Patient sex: M
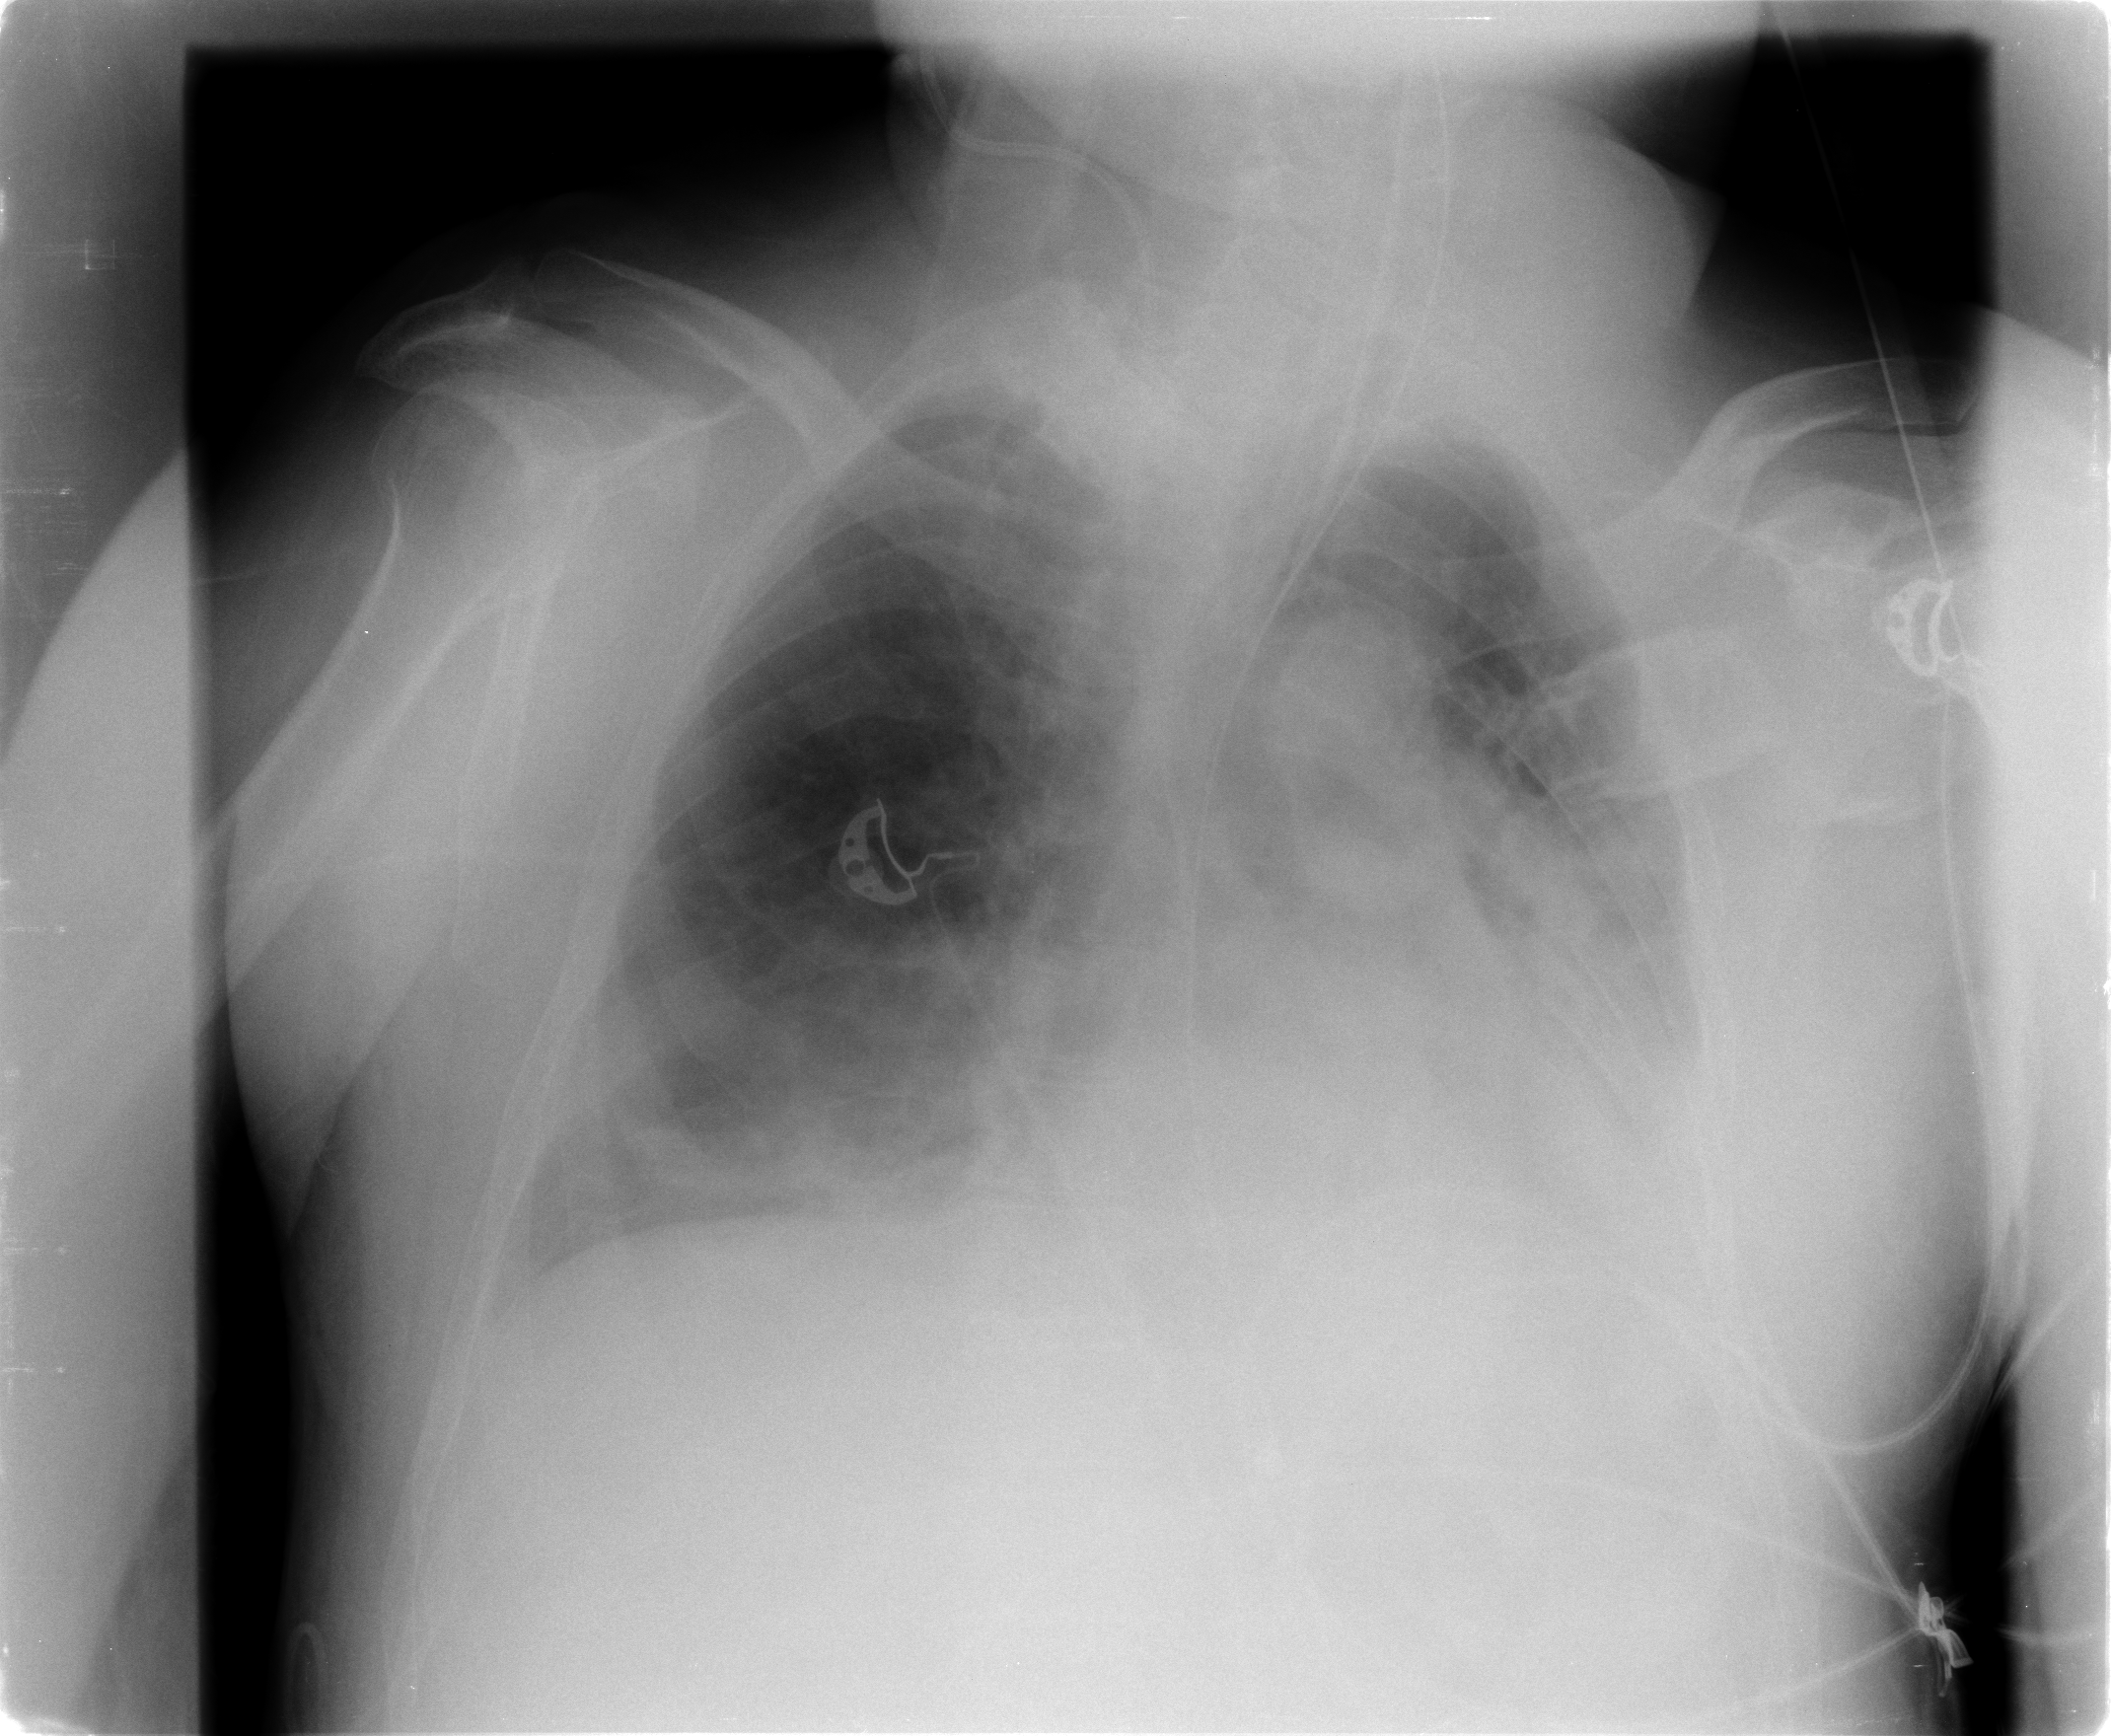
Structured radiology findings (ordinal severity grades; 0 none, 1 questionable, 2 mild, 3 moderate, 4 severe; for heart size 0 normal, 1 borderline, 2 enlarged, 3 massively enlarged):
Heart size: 0
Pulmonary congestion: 1
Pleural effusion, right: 2
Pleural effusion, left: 3
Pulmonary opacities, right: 2
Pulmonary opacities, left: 2
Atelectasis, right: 2
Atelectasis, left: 3